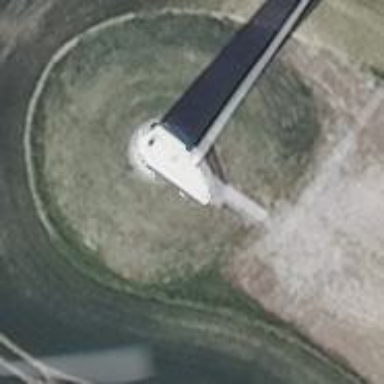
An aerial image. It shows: Wind generator with horizontal axis. The generator is wind turbine.